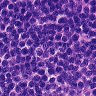
Metastatic tissue present: no